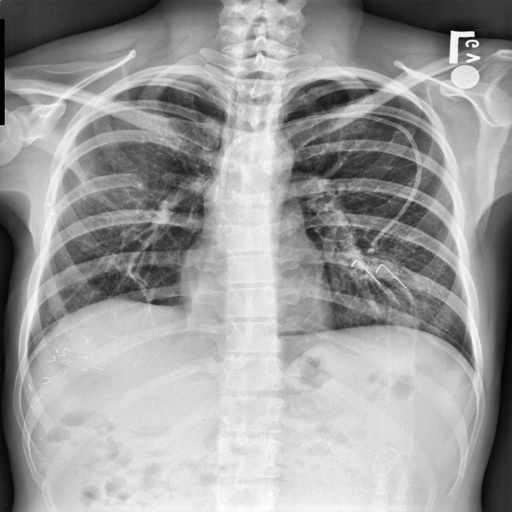
Finding: NORMAL